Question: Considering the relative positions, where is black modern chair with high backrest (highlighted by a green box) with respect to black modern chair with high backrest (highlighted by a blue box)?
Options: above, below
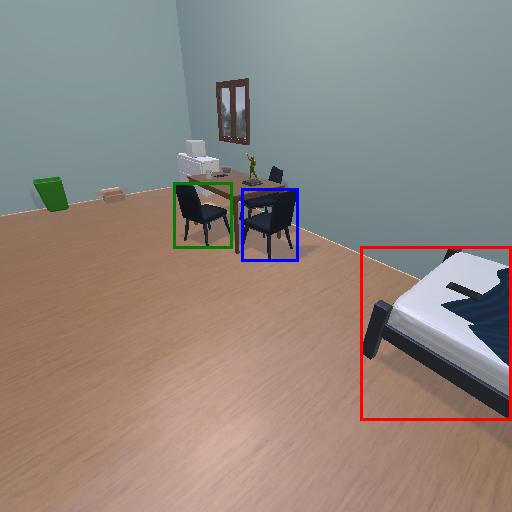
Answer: above